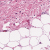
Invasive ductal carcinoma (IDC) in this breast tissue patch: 0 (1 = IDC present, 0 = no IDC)